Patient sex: M
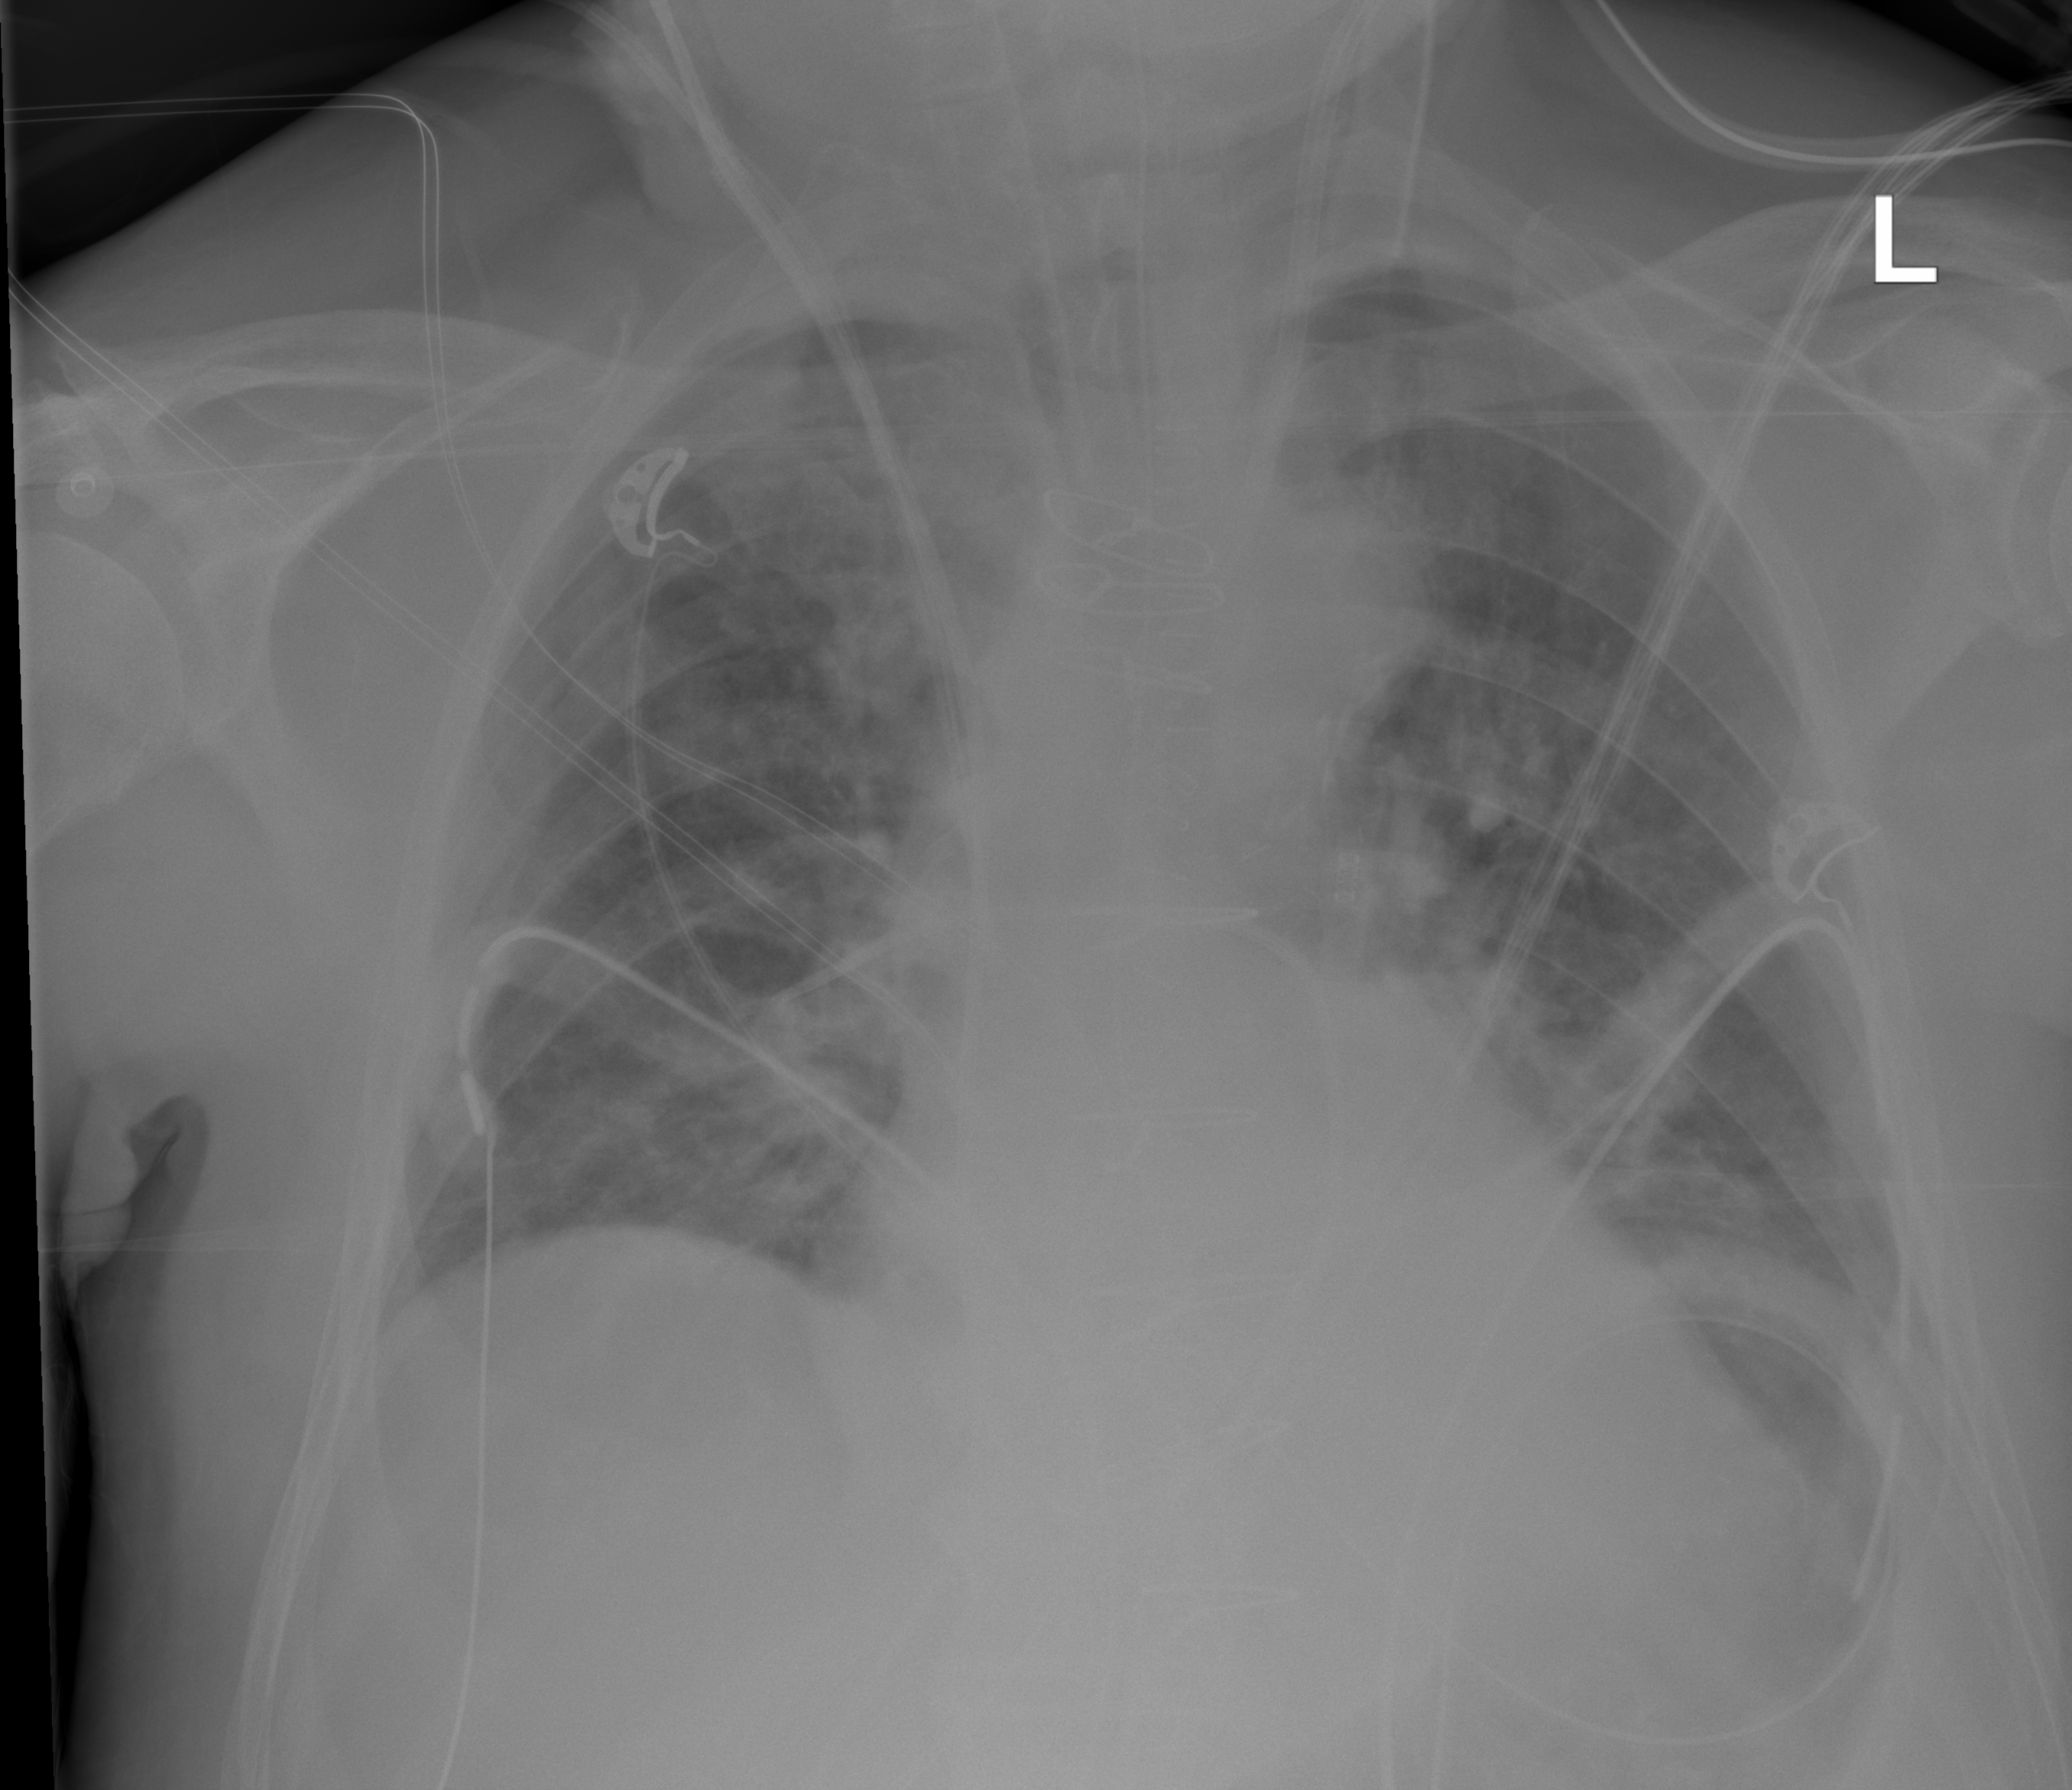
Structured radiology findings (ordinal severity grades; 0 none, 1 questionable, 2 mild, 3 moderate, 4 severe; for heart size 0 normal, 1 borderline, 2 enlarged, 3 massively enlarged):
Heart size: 0
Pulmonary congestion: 2
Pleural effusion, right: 0
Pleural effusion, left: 2
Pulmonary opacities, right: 2
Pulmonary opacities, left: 2
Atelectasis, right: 2
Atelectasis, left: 2